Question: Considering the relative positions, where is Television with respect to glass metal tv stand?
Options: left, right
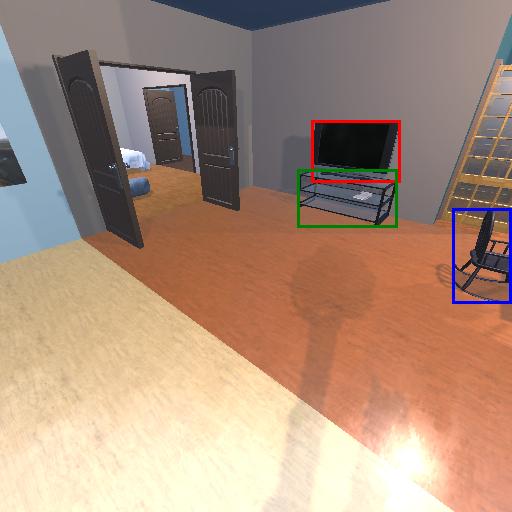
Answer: left